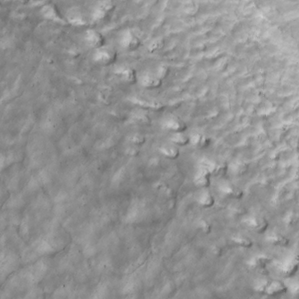
Label: non_frost